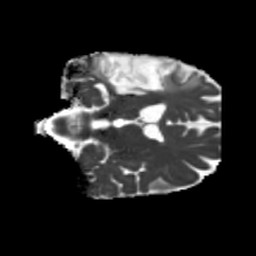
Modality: MD
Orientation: coronal
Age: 56
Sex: male
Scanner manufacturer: siemens
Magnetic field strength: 3 T
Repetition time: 5.25 s
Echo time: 0.08 s